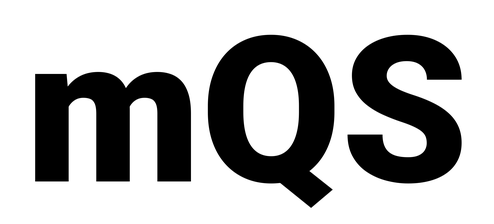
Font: Roboto_Black